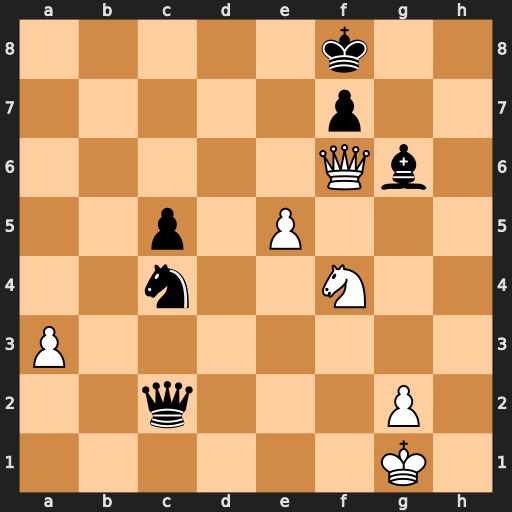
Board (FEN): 5k2/5p2/5Qb1/2p1P3/2n2N2/P7/2q3P1/6K1
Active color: w
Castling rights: -
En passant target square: -
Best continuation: Ne6+ Kg8 Qg7#